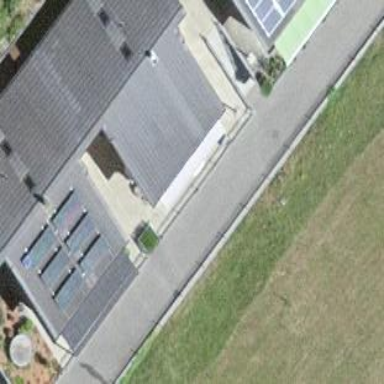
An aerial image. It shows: Residential building.